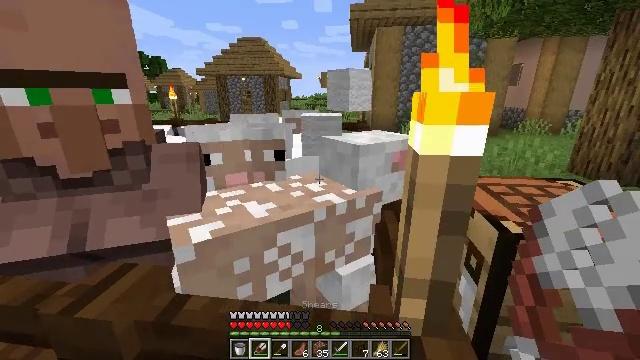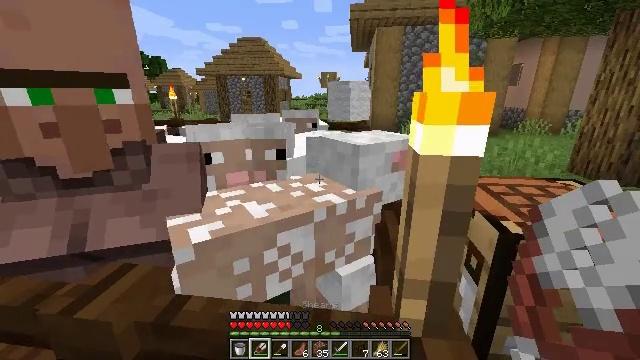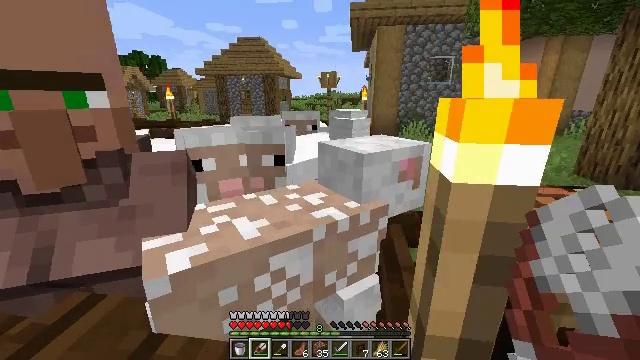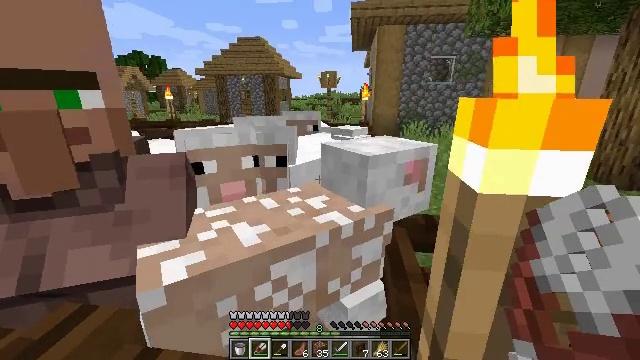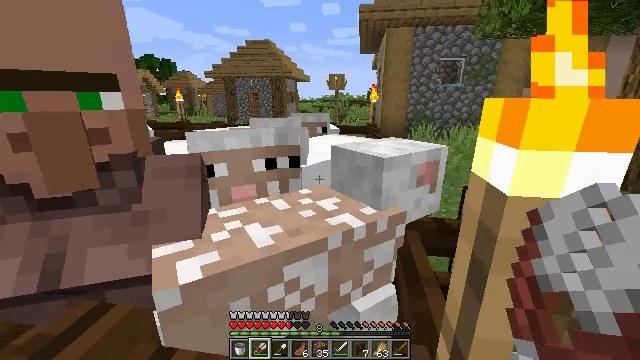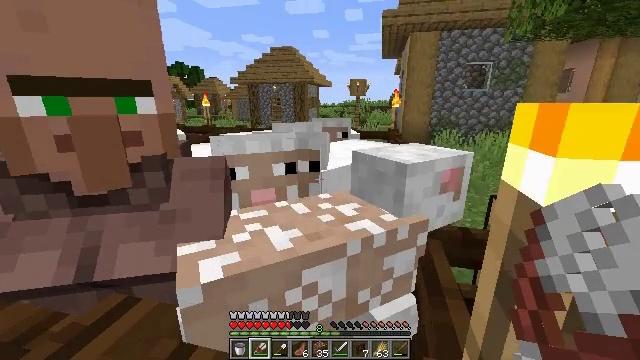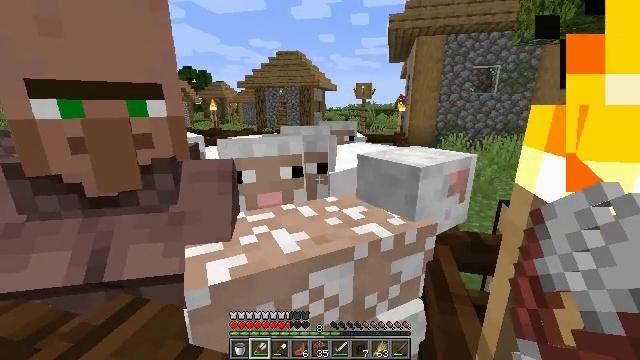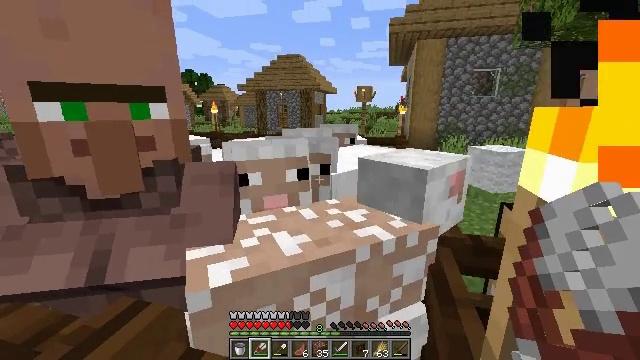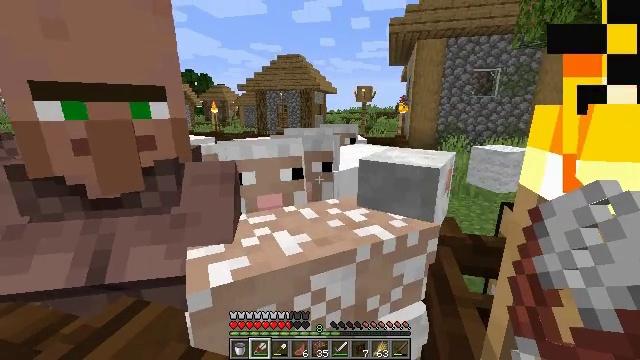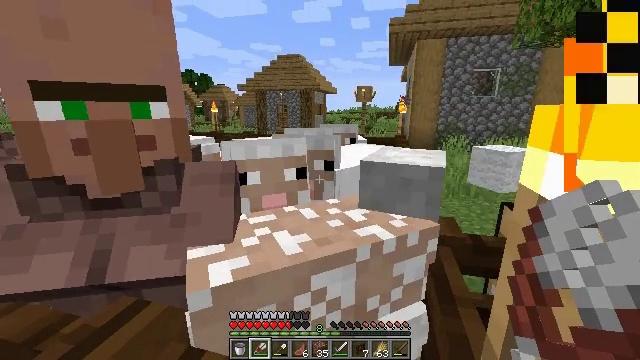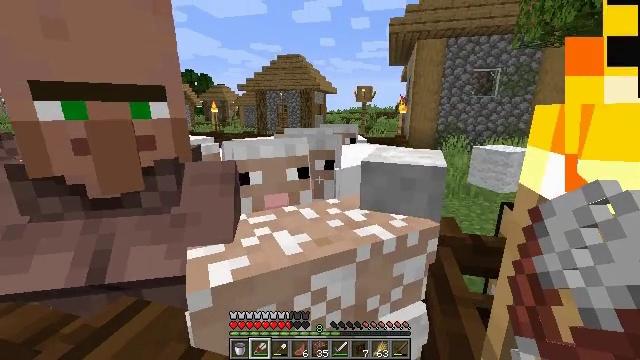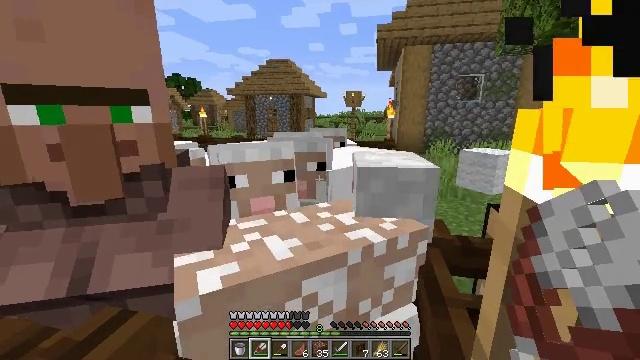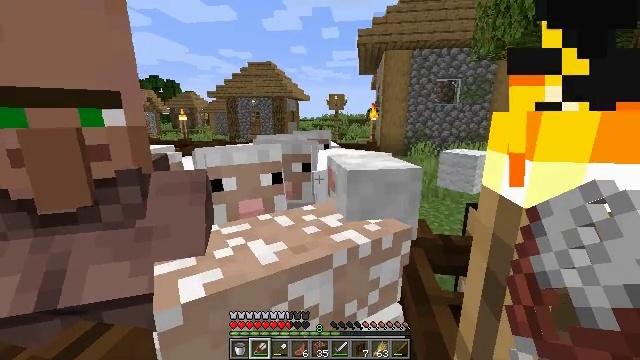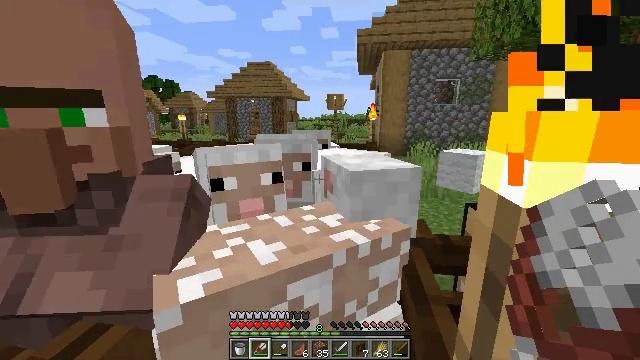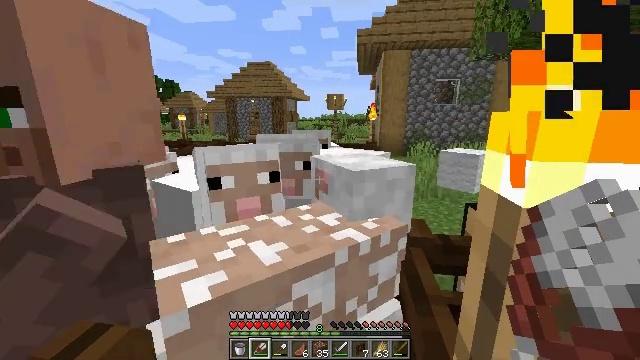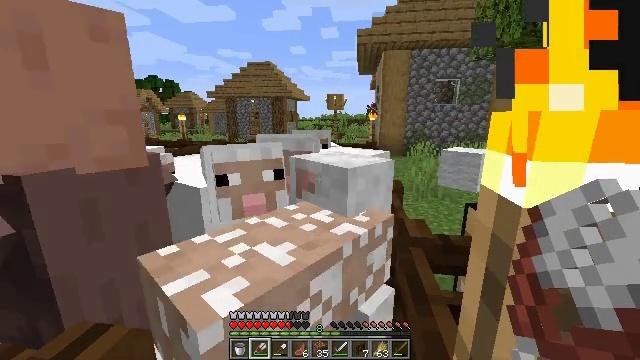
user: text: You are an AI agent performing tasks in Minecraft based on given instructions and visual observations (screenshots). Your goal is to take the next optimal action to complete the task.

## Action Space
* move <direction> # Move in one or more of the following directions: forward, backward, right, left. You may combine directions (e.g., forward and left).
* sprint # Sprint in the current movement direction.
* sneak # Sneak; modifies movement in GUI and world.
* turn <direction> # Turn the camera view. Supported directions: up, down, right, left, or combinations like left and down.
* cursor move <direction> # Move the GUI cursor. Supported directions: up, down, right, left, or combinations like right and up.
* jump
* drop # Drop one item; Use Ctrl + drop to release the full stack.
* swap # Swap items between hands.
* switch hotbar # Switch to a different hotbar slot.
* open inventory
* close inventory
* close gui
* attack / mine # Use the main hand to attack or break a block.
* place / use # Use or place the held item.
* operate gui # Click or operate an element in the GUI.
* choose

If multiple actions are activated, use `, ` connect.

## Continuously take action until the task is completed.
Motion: motion action
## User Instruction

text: Get a white carpet by placing wool in the crafting table.
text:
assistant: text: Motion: move forward, use / place
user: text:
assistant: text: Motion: move forward
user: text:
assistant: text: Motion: move forward
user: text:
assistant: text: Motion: turn left
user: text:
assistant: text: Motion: turn left and up
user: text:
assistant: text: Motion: turn left
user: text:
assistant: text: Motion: no_op
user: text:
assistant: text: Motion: no_op
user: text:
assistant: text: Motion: no_op
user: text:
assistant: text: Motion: use / place
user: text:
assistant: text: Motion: turn right, use / place
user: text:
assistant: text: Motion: turn right
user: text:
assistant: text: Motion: no_op
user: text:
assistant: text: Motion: use / place
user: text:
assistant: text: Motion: use / place
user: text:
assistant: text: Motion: use / place
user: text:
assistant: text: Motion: turn right and up
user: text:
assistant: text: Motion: no_op
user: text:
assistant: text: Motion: use / place
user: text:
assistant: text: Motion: use / place
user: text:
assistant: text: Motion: use / place
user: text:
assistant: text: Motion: turn left
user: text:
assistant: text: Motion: turn left, use / place
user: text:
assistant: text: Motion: use / place
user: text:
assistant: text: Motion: use / place
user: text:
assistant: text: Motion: turn left
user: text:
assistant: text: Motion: turn left, use / place
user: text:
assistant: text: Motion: use / place
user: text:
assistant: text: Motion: turn right, use / place
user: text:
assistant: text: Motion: turn right